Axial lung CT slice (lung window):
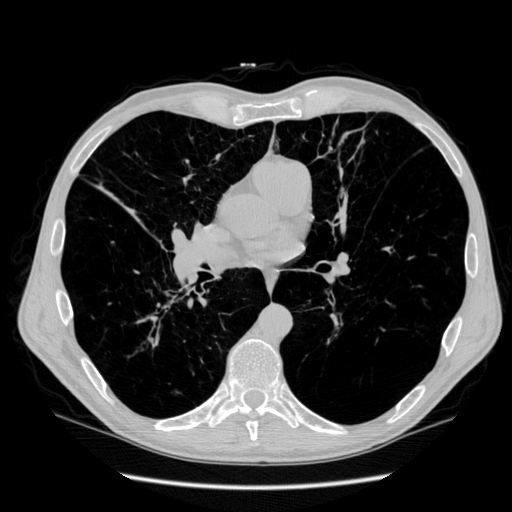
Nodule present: no